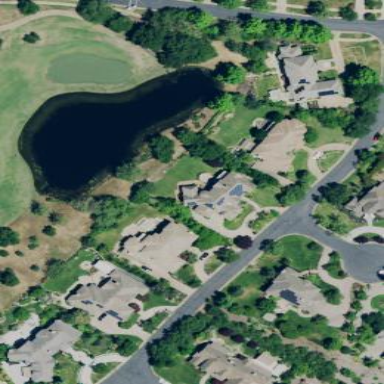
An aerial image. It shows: Water hazard on golf course. The hazard is natural water feature.